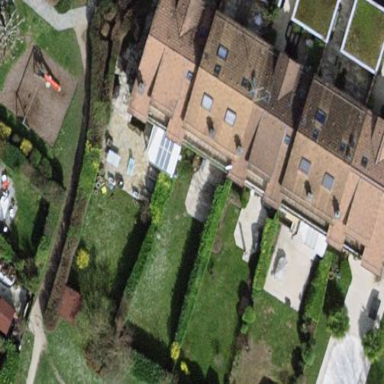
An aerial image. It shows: Garden surrounded by fence.